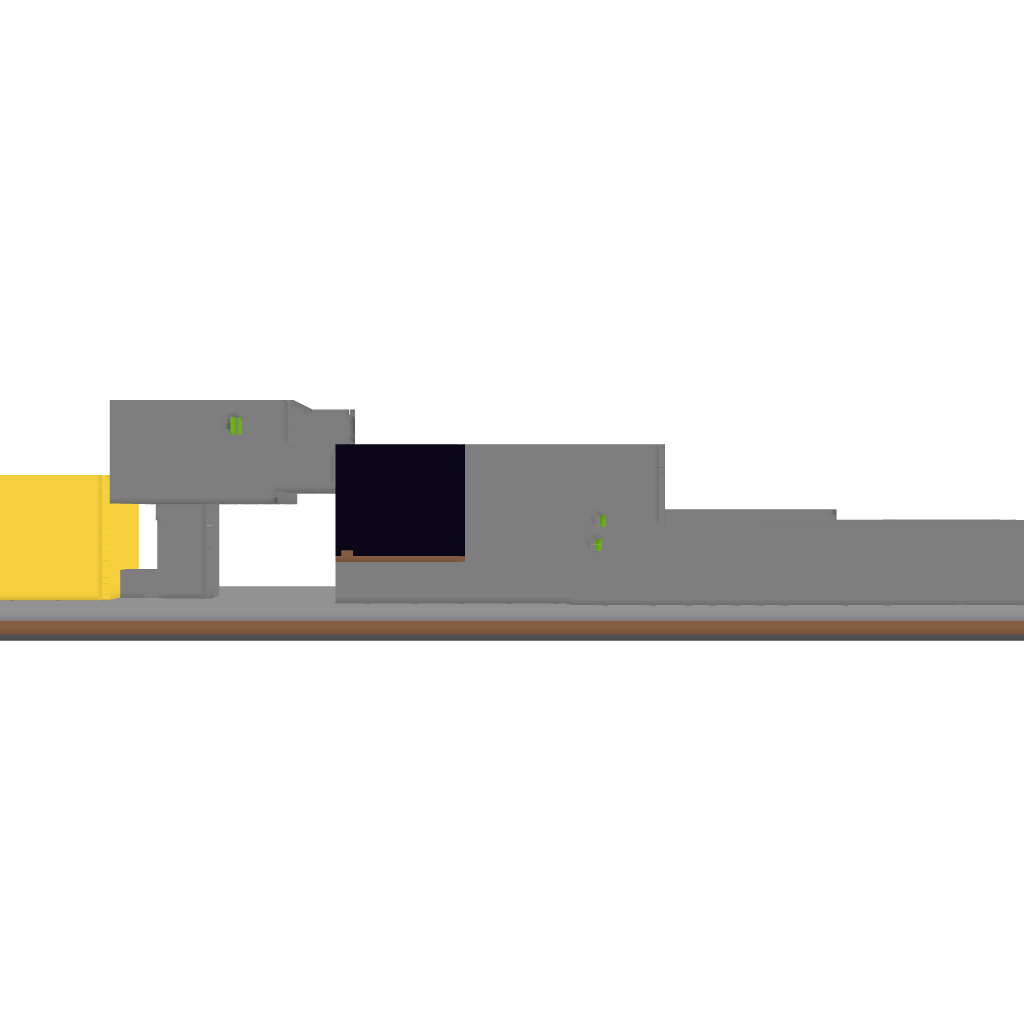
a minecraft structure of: Complex Puzzle!